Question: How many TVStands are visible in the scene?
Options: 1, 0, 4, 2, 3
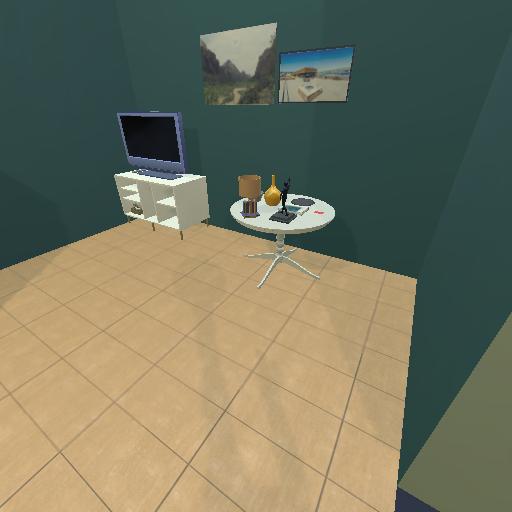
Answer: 1